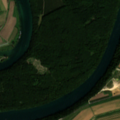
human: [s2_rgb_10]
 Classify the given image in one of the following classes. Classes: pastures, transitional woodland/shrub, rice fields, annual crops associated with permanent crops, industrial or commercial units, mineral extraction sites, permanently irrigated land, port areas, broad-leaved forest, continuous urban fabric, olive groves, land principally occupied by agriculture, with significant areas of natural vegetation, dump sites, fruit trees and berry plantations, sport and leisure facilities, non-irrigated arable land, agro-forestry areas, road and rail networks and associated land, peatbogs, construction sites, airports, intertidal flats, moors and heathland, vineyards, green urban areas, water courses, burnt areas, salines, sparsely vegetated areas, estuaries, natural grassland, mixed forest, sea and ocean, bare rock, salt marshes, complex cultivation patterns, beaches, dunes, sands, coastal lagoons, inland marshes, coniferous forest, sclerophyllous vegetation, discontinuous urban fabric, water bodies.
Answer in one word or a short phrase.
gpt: non-irrigated arable land, broad-leaved forest, water courses